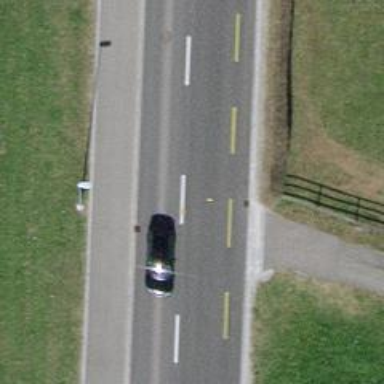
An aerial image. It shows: Secondary road with asphalt surface. There is cycle track on the right side.